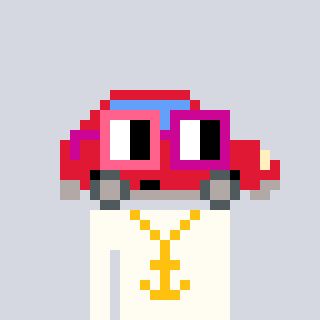
a pixel art character with square pink and red glasses, a car-shaped head and a grayscale-colored body on a cool background